Question: The problem I am having is that when I use readfile in php on my page, the first line of the text is indented. Is there a way to fix this without going way out of my way or is this something that just has to be dealt with?
Below is both a snip of what is showing up and the code that is outputting this to my page. I have searched and can find nothing that would explain why this is happening.
]
'''
<!DOCTYPE html>
<html>
<pre>
<?php
$file = 'guestbook.doc';
if (file_exists($file)){
readfile($file);
} else {
echo "File cannot be read.";
}
?>
</pre>
<p>
<form action="GuestBook.html" />
<input type="submit" value="Return to Name Entry" />
</form>
</p>
</html>
'''
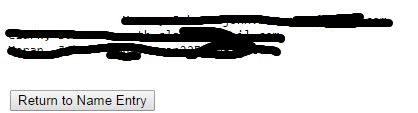
Answer: Whitespace inside '<pre>' is not ignored. Put '<?php' right after it:
'''
<pre><?php
'''
Same with closing '?>'